Aerial crown-view tile of a tropical tree (Barro Colorado Island, Panama), acquired 20241112:
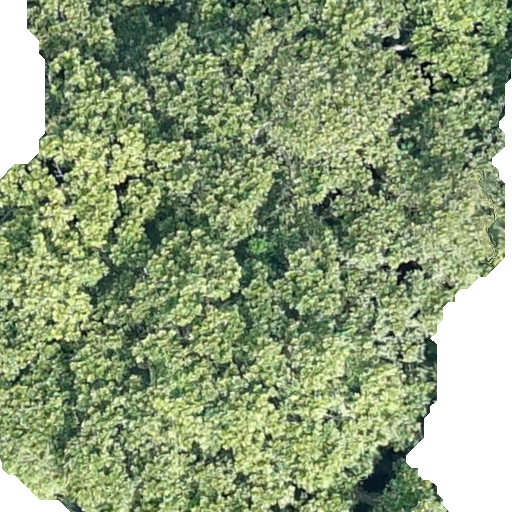
Species: Anacardium excelsum
GBIF accepted scientific name: Anacardium excelsum
Crown area: 609.279 m²